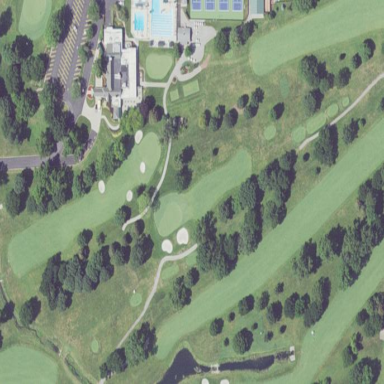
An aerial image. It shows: Golf fairway surrounded by grass.